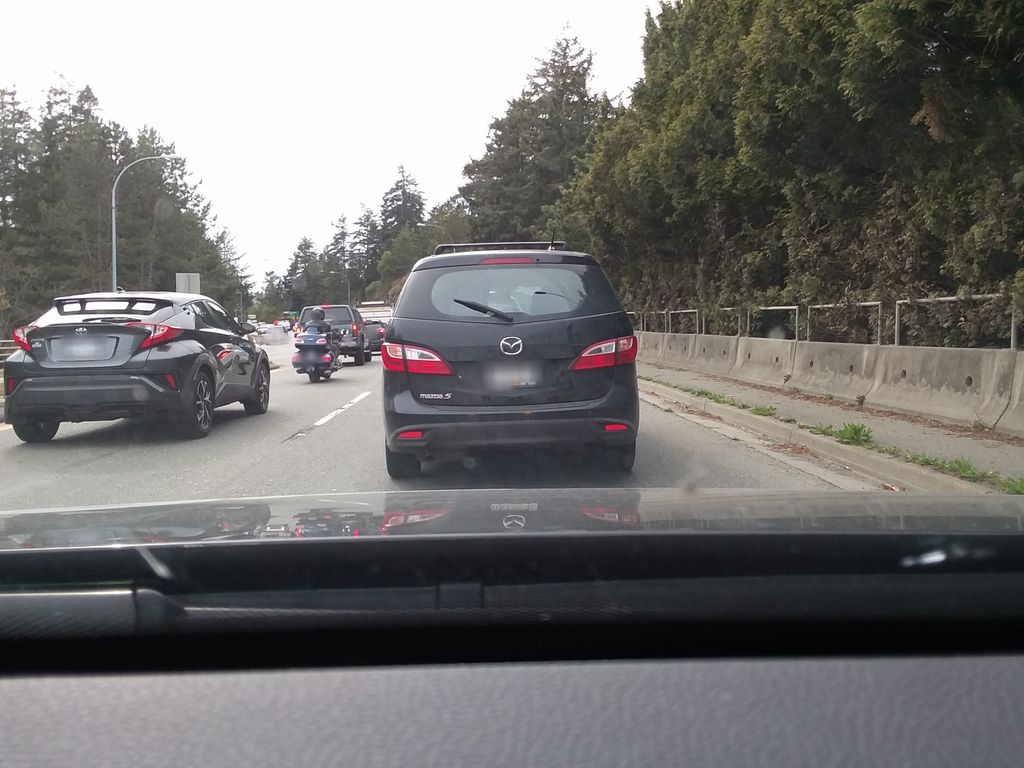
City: victoria